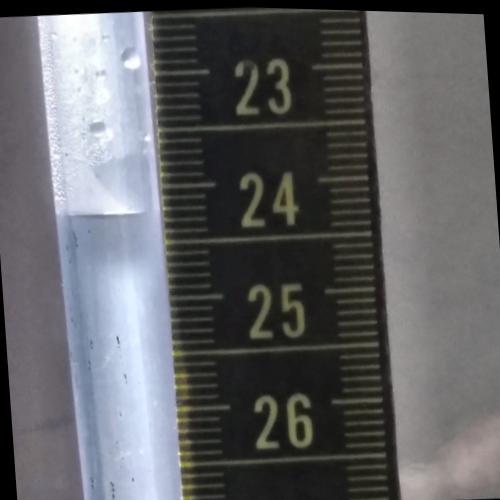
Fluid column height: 24.2 cm